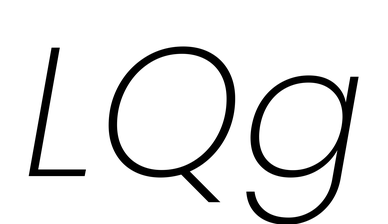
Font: Poppins-ExtraLightItalic